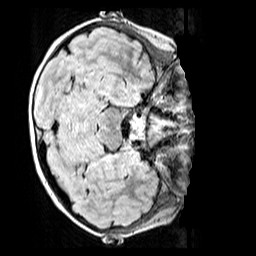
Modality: FLAIR
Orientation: axial
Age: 11
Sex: female
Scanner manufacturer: siemens
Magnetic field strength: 3 T
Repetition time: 5 s
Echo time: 0.388 s